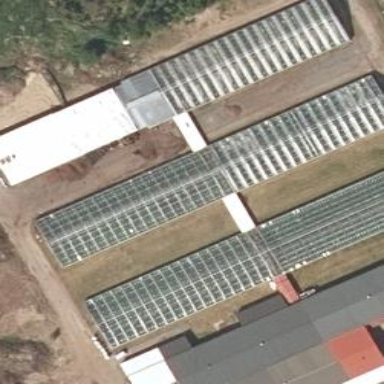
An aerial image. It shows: Greenhouse.